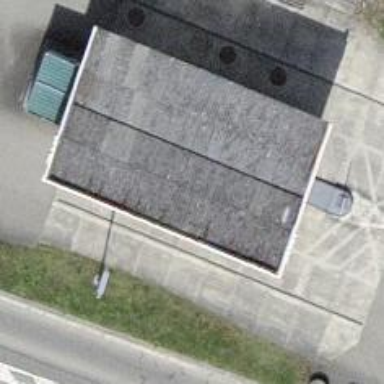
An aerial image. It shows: Fuel station.